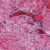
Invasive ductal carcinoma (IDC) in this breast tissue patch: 1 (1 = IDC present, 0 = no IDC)